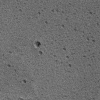
Atmospheric dust classification: not_dusty